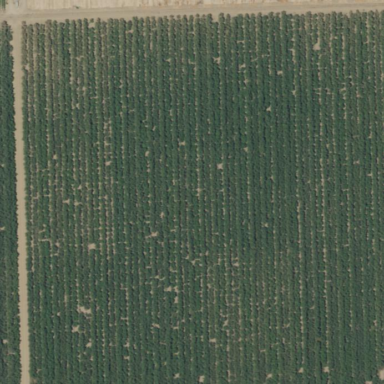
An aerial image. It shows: Orchard filled with almond trees.